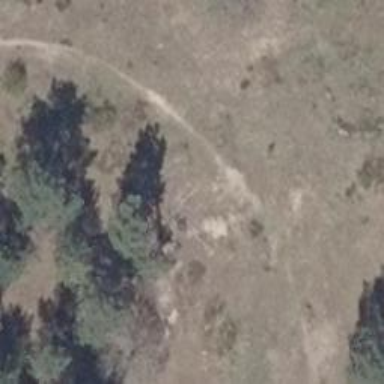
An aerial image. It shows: Ground path.